Question: How do you make this type of button?
I think it is Android 4+ and it's often seen in Google's applications.

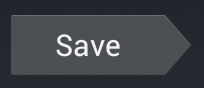
Answer: In a rectangular image draw the arrow shape filled with any color you want for background and leave the 2 triangles that fill the rectangle (outside the arrow) white. Save the file as .png and use it as a background of a button. The white triangles will be drawn as transparent.
You can also make it 9 patch to allow different text lengths inside the button.